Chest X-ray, PA view. Patient: 67 years old, sex F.
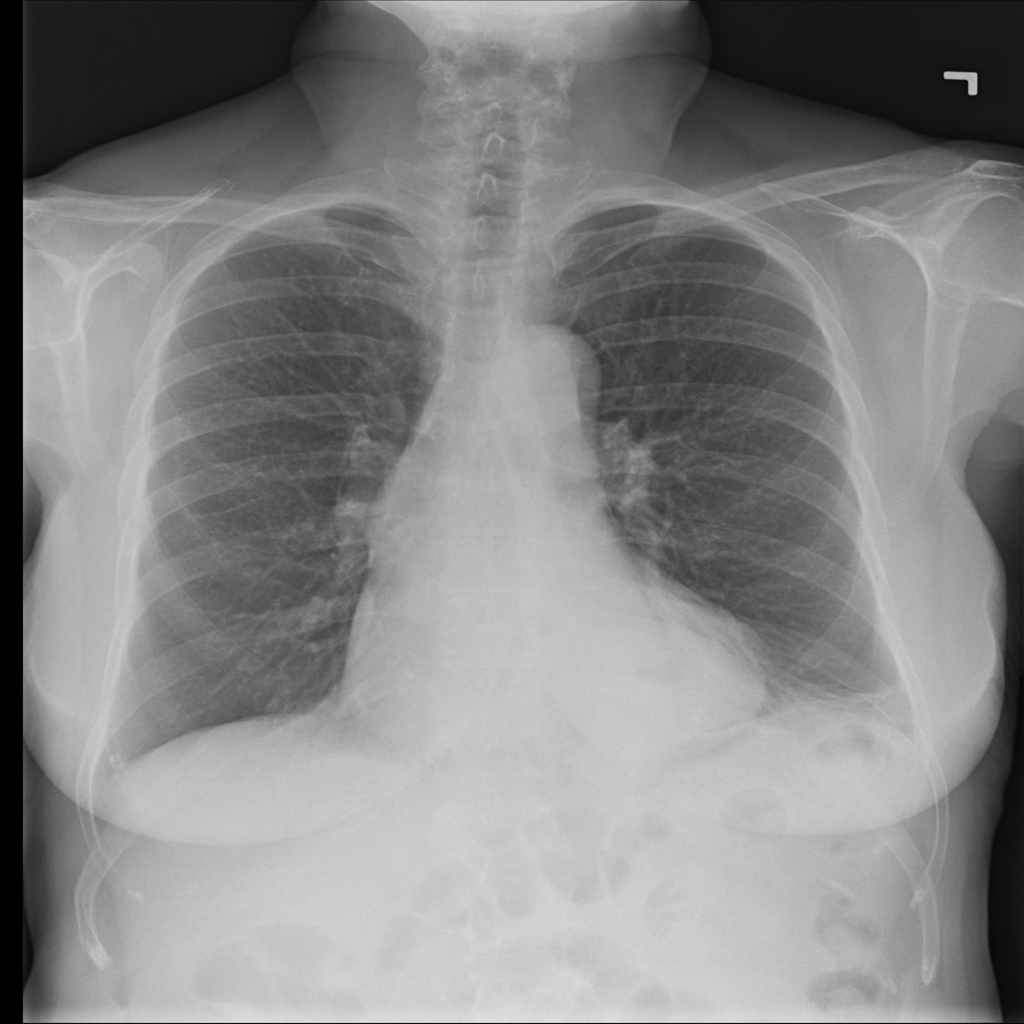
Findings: Atelectasis, Hernia